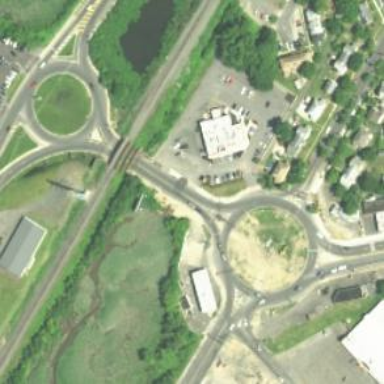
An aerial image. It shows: Roundabout on trunk highway.